Question: '''
<div class=" affix popover right" id ="one" style="margin-left:8em;margin-top:10em; width:15em;background-color:rgba(228,19,47,0.9);padding:5px;border-radius:10px;">
<div class="arrow" style="margin-top:-45px;"></div>
<center style="padding:20px;"><b>this is the message</b></center>
</div>
'''
This code creates the popover with a arrow how can we change the color of this arrow.

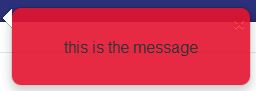
Answer: Use this css changing border-right color of <URL> element:
'''
.popover.right .arrow:after {
border-right-color: red;
}
'''
#<URL>